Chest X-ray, PA view. Patient: 5 years old, sex M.
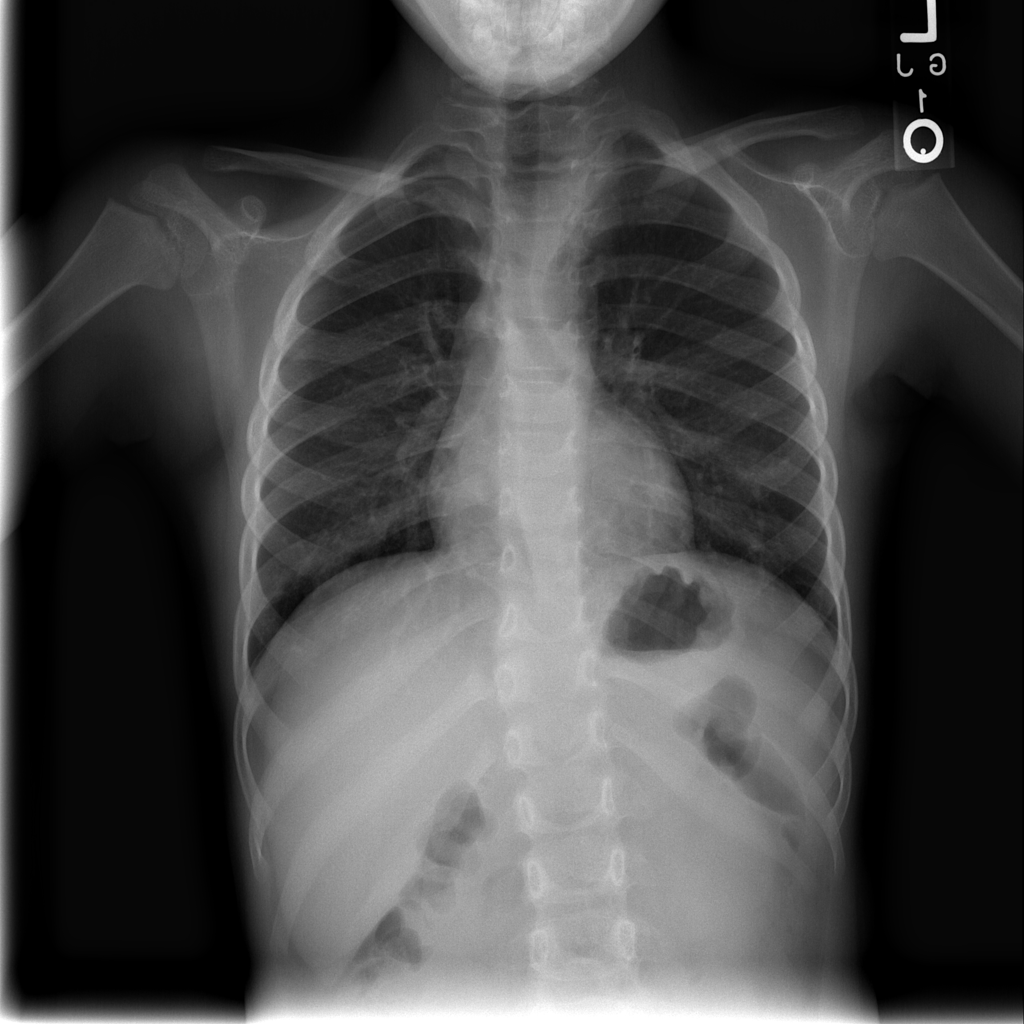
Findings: No Finding